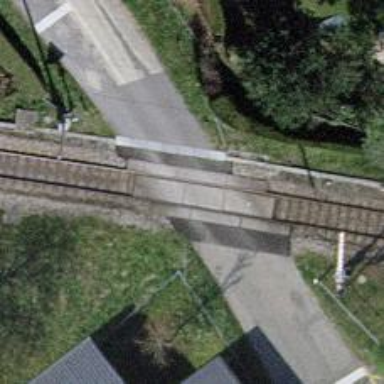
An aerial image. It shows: Level crossing at the railway with full barrier.